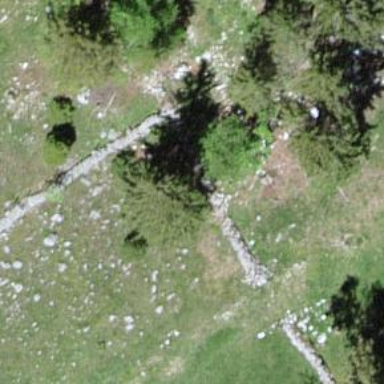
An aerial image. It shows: Wall barrier.